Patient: sex M, age 71
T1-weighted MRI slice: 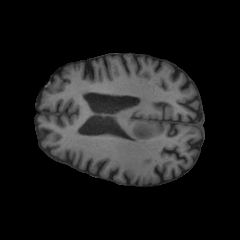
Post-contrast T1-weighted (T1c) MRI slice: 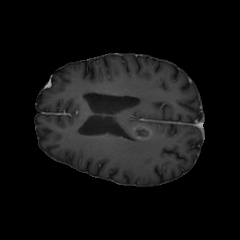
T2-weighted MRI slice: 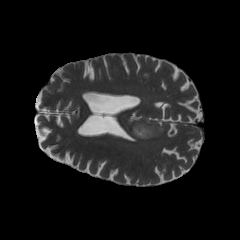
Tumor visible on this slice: yes
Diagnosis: Glioblastoma, IDH-wildtype
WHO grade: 4